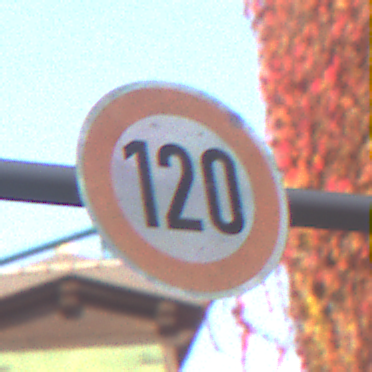
Verkehrszeichen: Geschwindigkeit120
Umgebung: Outdoor, Urban
Tageszeit: MorningAfternoon
Wetter: Clear
Licht: Natural
Jahreszeit: NotSpecified
Kontrast: MediumContrast